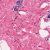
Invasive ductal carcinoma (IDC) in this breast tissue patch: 0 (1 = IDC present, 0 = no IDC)